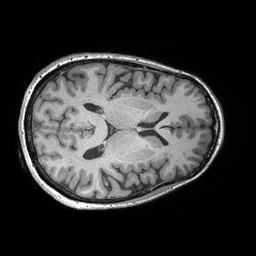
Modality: T1w
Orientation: axial
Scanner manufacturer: siemens
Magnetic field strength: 3 T
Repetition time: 2.3 s
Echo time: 0.00298 s